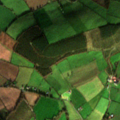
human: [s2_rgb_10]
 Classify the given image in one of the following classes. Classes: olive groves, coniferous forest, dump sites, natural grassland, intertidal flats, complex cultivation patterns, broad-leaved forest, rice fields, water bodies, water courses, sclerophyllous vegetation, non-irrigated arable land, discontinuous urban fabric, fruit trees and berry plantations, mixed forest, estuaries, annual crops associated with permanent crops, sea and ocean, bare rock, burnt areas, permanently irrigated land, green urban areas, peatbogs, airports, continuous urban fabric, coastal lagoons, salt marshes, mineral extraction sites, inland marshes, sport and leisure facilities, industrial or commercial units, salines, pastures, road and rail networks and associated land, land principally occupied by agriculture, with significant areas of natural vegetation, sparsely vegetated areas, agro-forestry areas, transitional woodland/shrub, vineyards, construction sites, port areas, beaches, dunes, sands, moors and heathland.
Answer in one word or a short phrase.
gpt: non-irrigated arable land, pastures, coniferous forest, transitional woodland/shrub